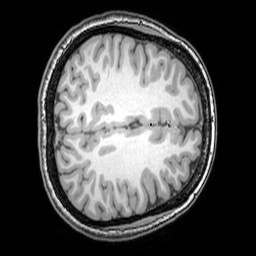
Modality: T1w
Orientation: axial
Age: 23
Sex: female
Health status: healthy
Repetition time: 0.081 s
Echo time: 0.037 s